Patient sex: F
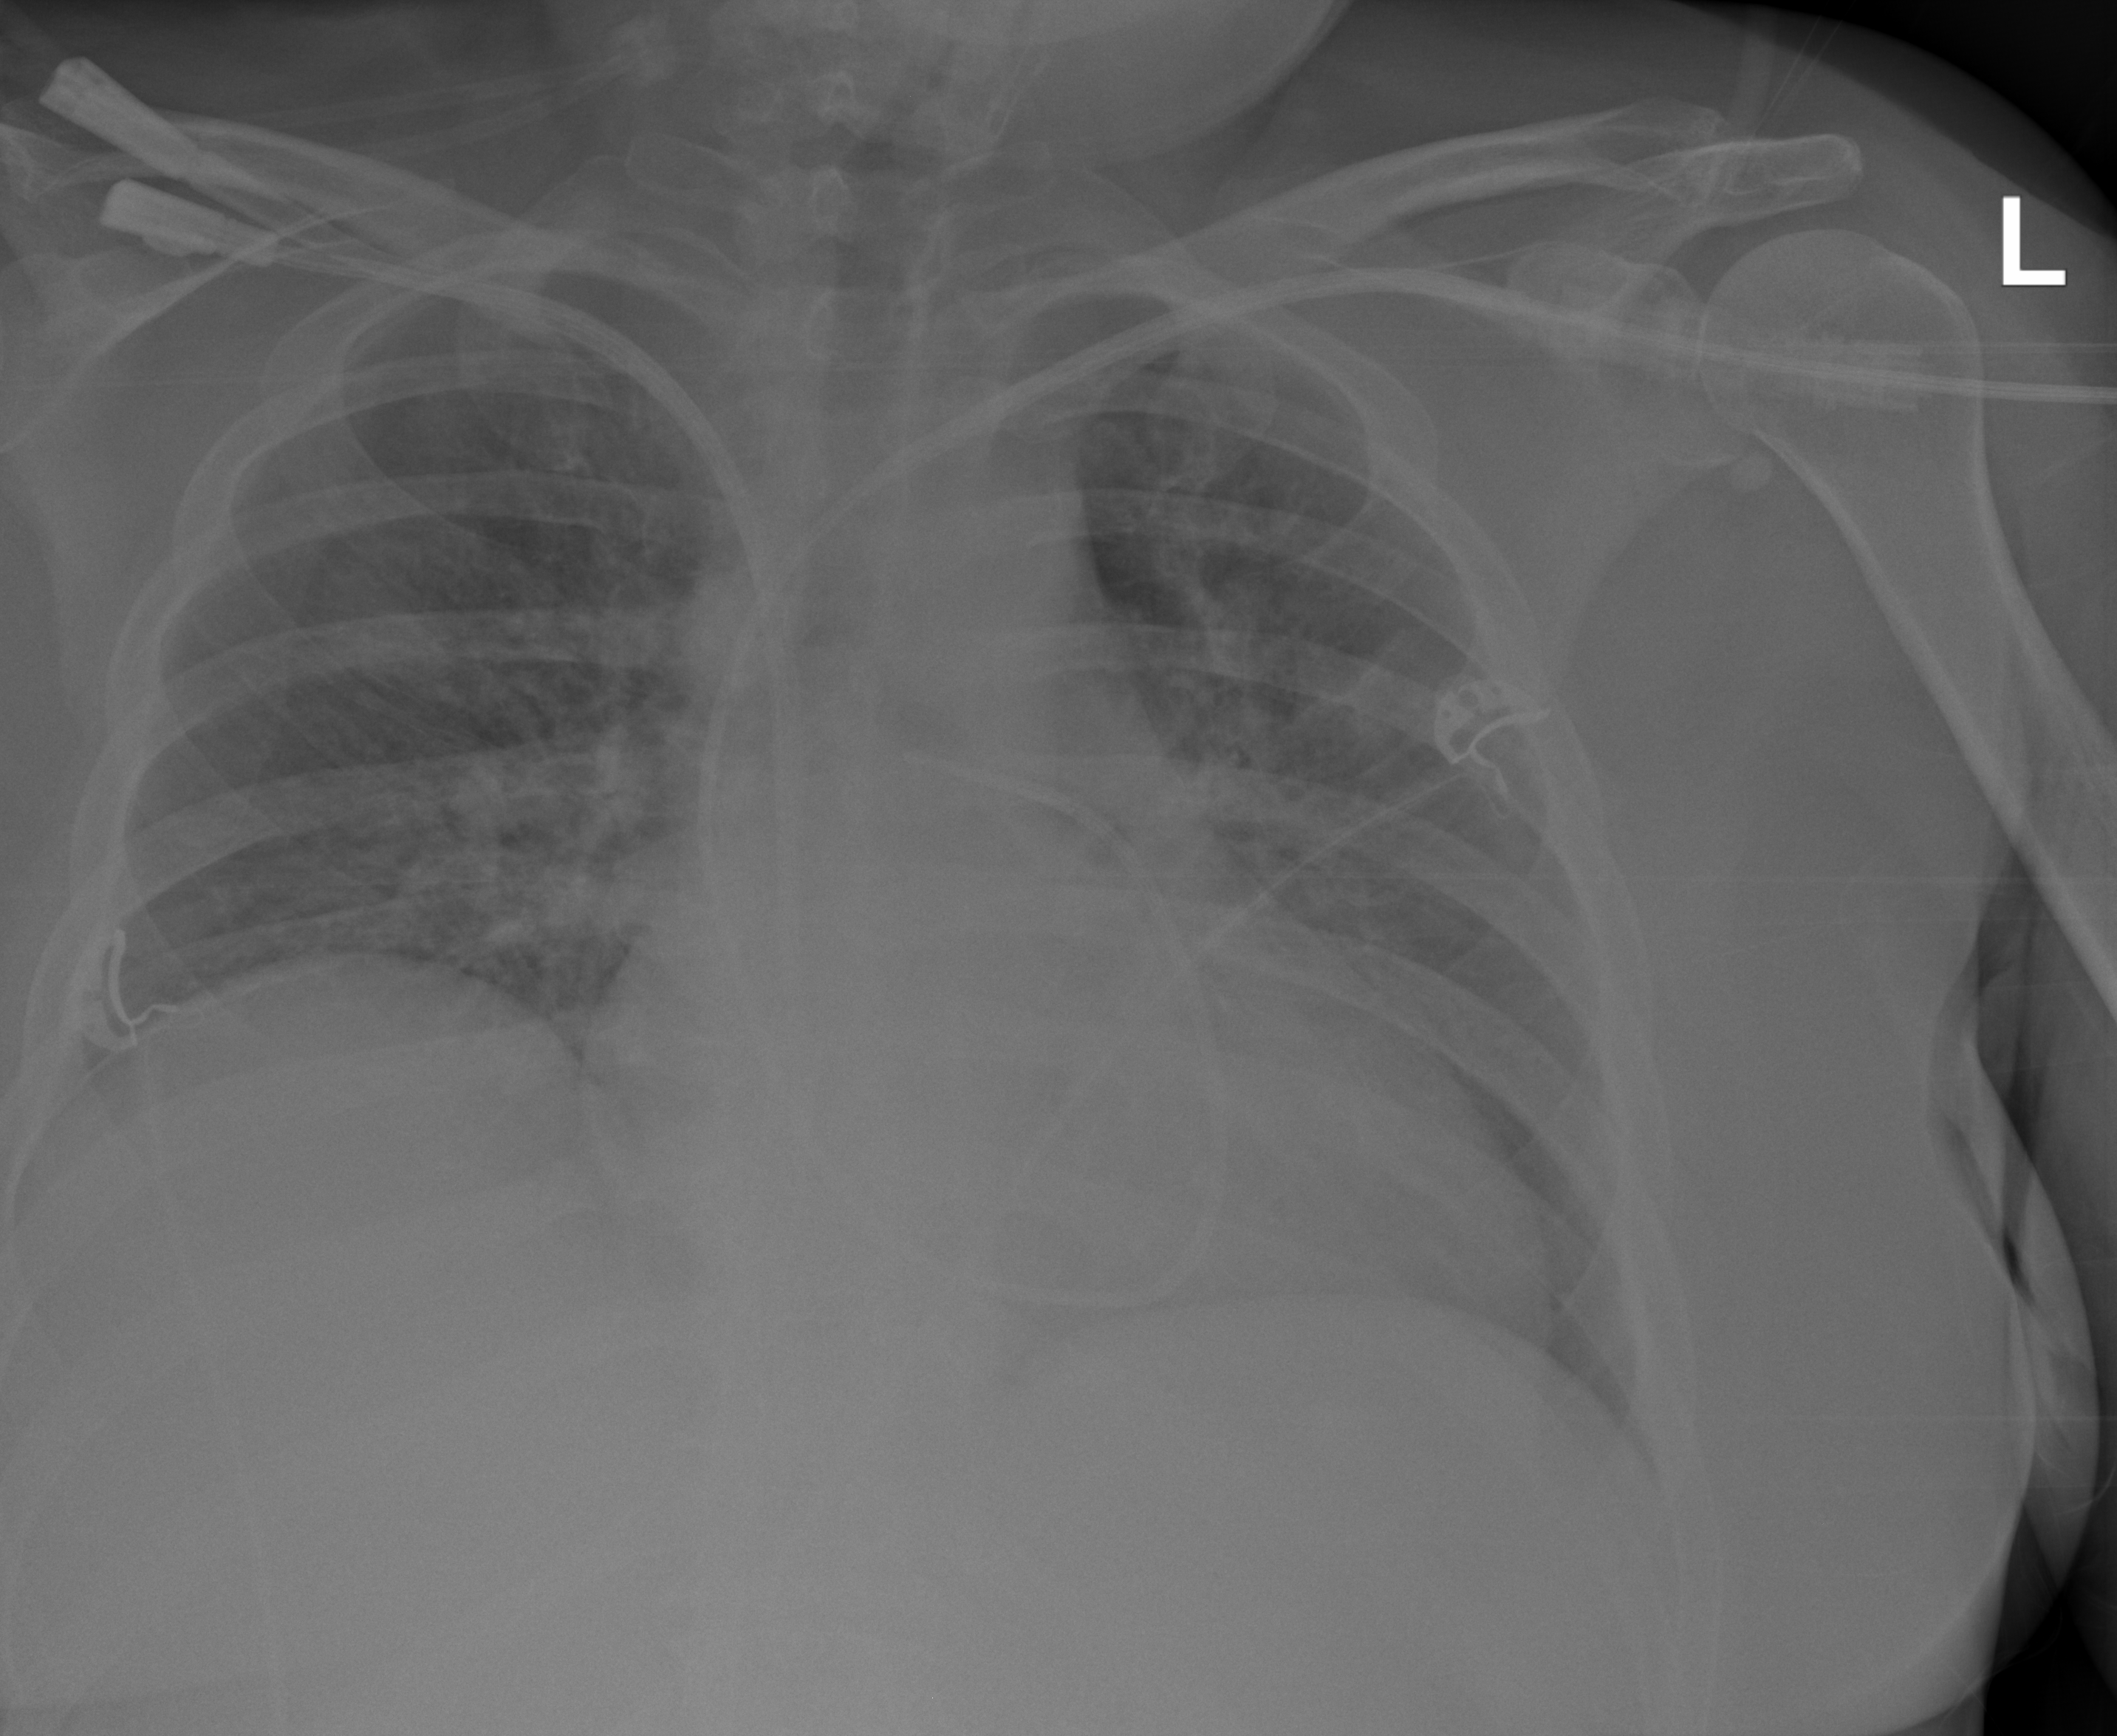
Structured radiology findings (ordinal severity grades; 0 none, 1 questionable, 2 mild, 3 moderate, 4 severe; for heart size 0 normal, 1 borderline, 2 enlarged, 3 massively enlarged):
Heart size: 2
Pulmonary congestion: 1
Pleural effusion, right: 0
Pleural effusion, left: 0
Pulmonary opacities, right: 0
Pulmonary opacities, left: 0
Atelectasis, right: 1
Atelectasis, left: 0